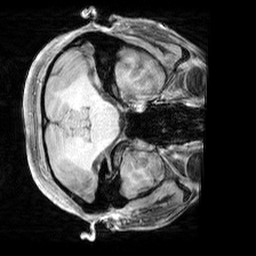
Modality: T1w
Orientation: axial
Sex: female
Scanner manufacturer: siemens
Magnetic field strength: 3 T
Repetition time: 2.3 s
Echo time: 0.00226 s